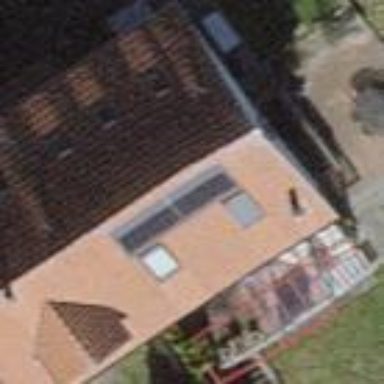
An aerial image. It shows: Building with tiled roof.